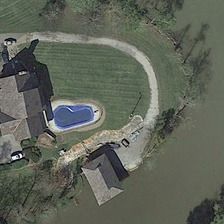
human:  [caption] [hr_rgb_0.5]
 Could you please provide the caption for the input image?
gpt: a swimming pool sits in front of the smart house is surrounded by the meadow with a road stretched to it .

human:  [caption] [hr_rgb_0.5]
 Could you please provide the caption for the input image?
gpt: a brown roof house is built on a lawn together with a swimming pool  where several trees are growing around .

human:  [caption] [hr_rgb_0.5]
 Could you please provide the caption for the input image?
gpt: two buildings with a pond is near a river with some sparse green trees in two sides .

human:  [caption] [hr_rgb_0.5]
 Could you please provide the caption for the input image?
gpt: a brown roof house is built on a lawn together with a swimming pool  where several trees are growing around .

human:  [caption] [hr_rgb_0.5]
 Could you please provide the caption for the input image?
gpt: two buildings with a pond is near a river with some sparse green trees in two sides .